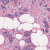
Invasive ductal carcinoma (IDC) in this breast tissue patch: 1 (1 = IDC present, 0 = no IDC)